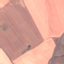
Label: AnnualCrop